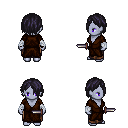
a pixel art fantasy rpg character, female body template, dark elf, purple skin, brown robe, robe skirt, raven bangs hairstyle, white cloth bandages, dagger, four views (front, back, left, right), 2x2 character sprite sheet, small pixel art, hard edges, no anti-aliasing